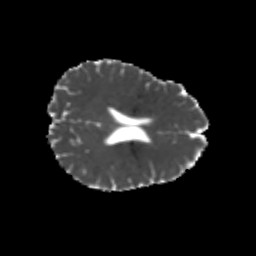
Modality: MD
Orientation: axial
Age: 26
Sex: female
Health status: healthy
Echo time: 0.074 s